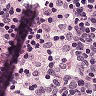
Metastatic tissue present: no